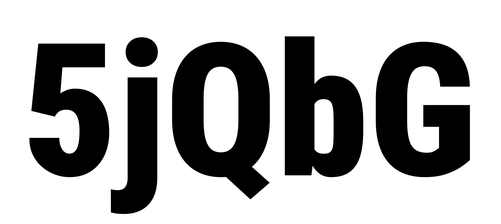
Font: Roboto_Condensed_Black